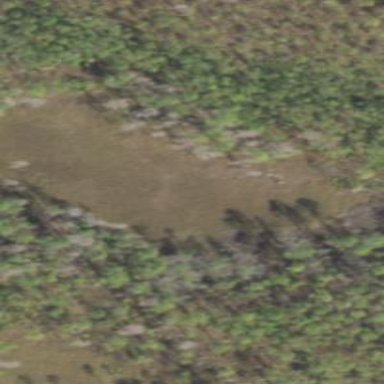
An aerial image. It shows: Beautiful wet meadow natural wetland.